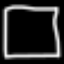
Label: square